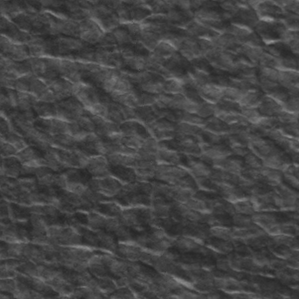
Label: frost